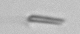
Label: fiber